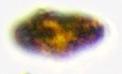
Label: Akashiwo